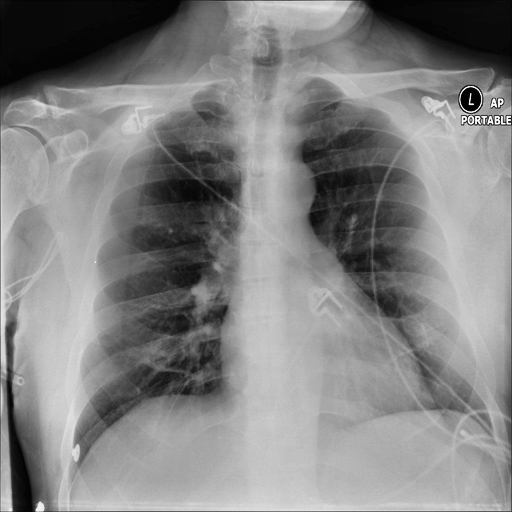
Finding: NORMAL